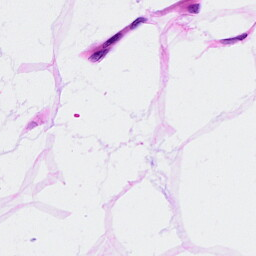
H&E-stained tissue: Breast